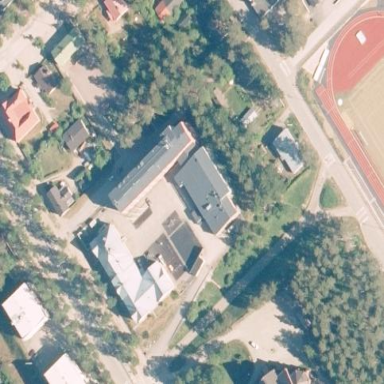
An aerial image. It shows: School building.